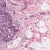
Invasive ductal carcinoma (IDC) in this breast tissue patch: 0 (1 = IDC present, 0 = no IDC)